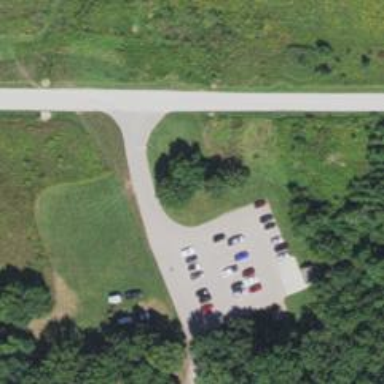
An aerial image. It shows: Parking area.